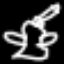
Label: angel